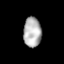
Tissue: lung
Cell type: Epithelial cells
Senescence score: 0.1877
Nuclear area (px): 521
Mean DAPI intensity: 178.9